Question: I have inherited an Android Studio project from a previous developer that uses Cordova. This is a template that we have used for three years for each new app we build. I have very little experience with building in Android and have Googled my way through so far.
With the August 2021 update on Google Play Store I'm now needing to submit our newest app in bundle format, but I don't seem to have a way to do this.
I have seen guides referring to a 'Generate apk/bundle' option that should be visible under 'build' from the top menu, but this option is not visible for me:

Whenever I've used this template before, there was a message displayed saying "". My understanding from a day of research is that although my had a build.gradle folder, the top level also needed one (and a settings.gradle file). This seems to have worked as there is now a 'Gradle' that syncs successfully when I make a change.
When I use the command '', the project is building successfully.
I've also read that you can use to generate a bundle, but if I use then there is no task available relating to bundling.
I'd really appreciate any advice on how I bundle this app please.
EDIT: By changing directory into app/platforms/android, the gradlew bundlerelease function works. I receive a BUILD SUCCESSFUL message, but nothing is actually being generated.
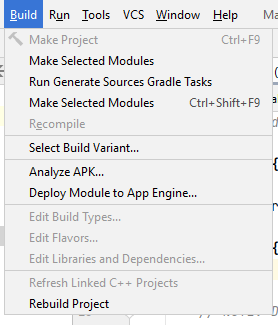
Answer: In case anyone is reading this in the future, thought I'd post my solution here.
My issue was that after manually adding the top project-level build.gradle and gradle.settings files, Android Studio converted it to be Gradle-based and somehow my existing module was not recognised. I had to create a new module inside the project, upgrade Cordova to 10.0.0 and migrate the project to Android X.
After the above changes, the menu option to generate the app bundle existed and finally worked.